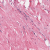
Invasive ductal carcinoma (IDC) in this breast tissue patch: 0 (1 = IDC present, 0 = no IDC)